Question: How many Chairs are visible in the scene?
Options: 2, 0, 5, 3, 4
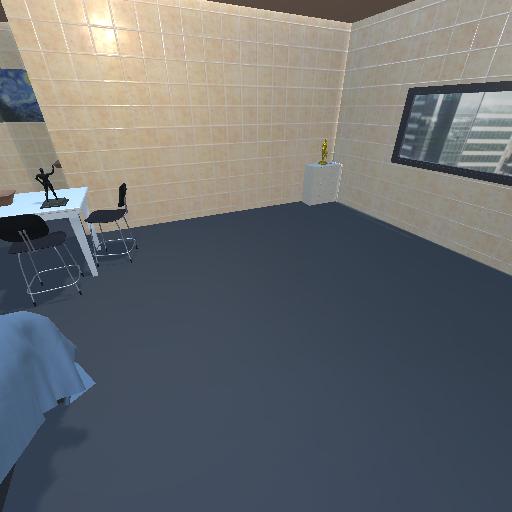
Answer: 2